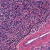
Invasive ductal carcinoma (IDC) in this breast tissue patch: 1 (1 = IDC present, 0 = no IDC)